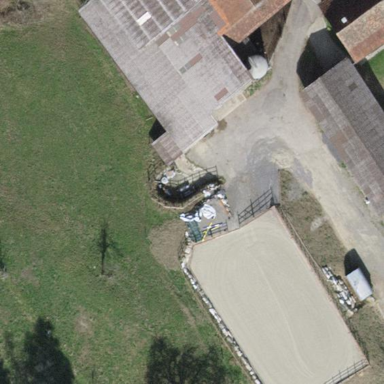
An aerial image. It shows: Equestrian pitch with sandy surface for leisure land.